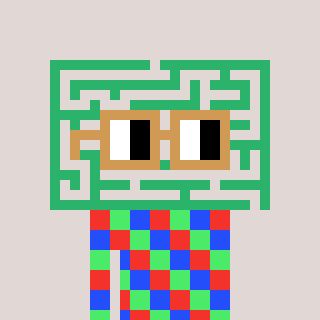
a pixel art character with square brown glasses, a maze-shaped head and a gold-colored body on a warm background